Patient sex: M
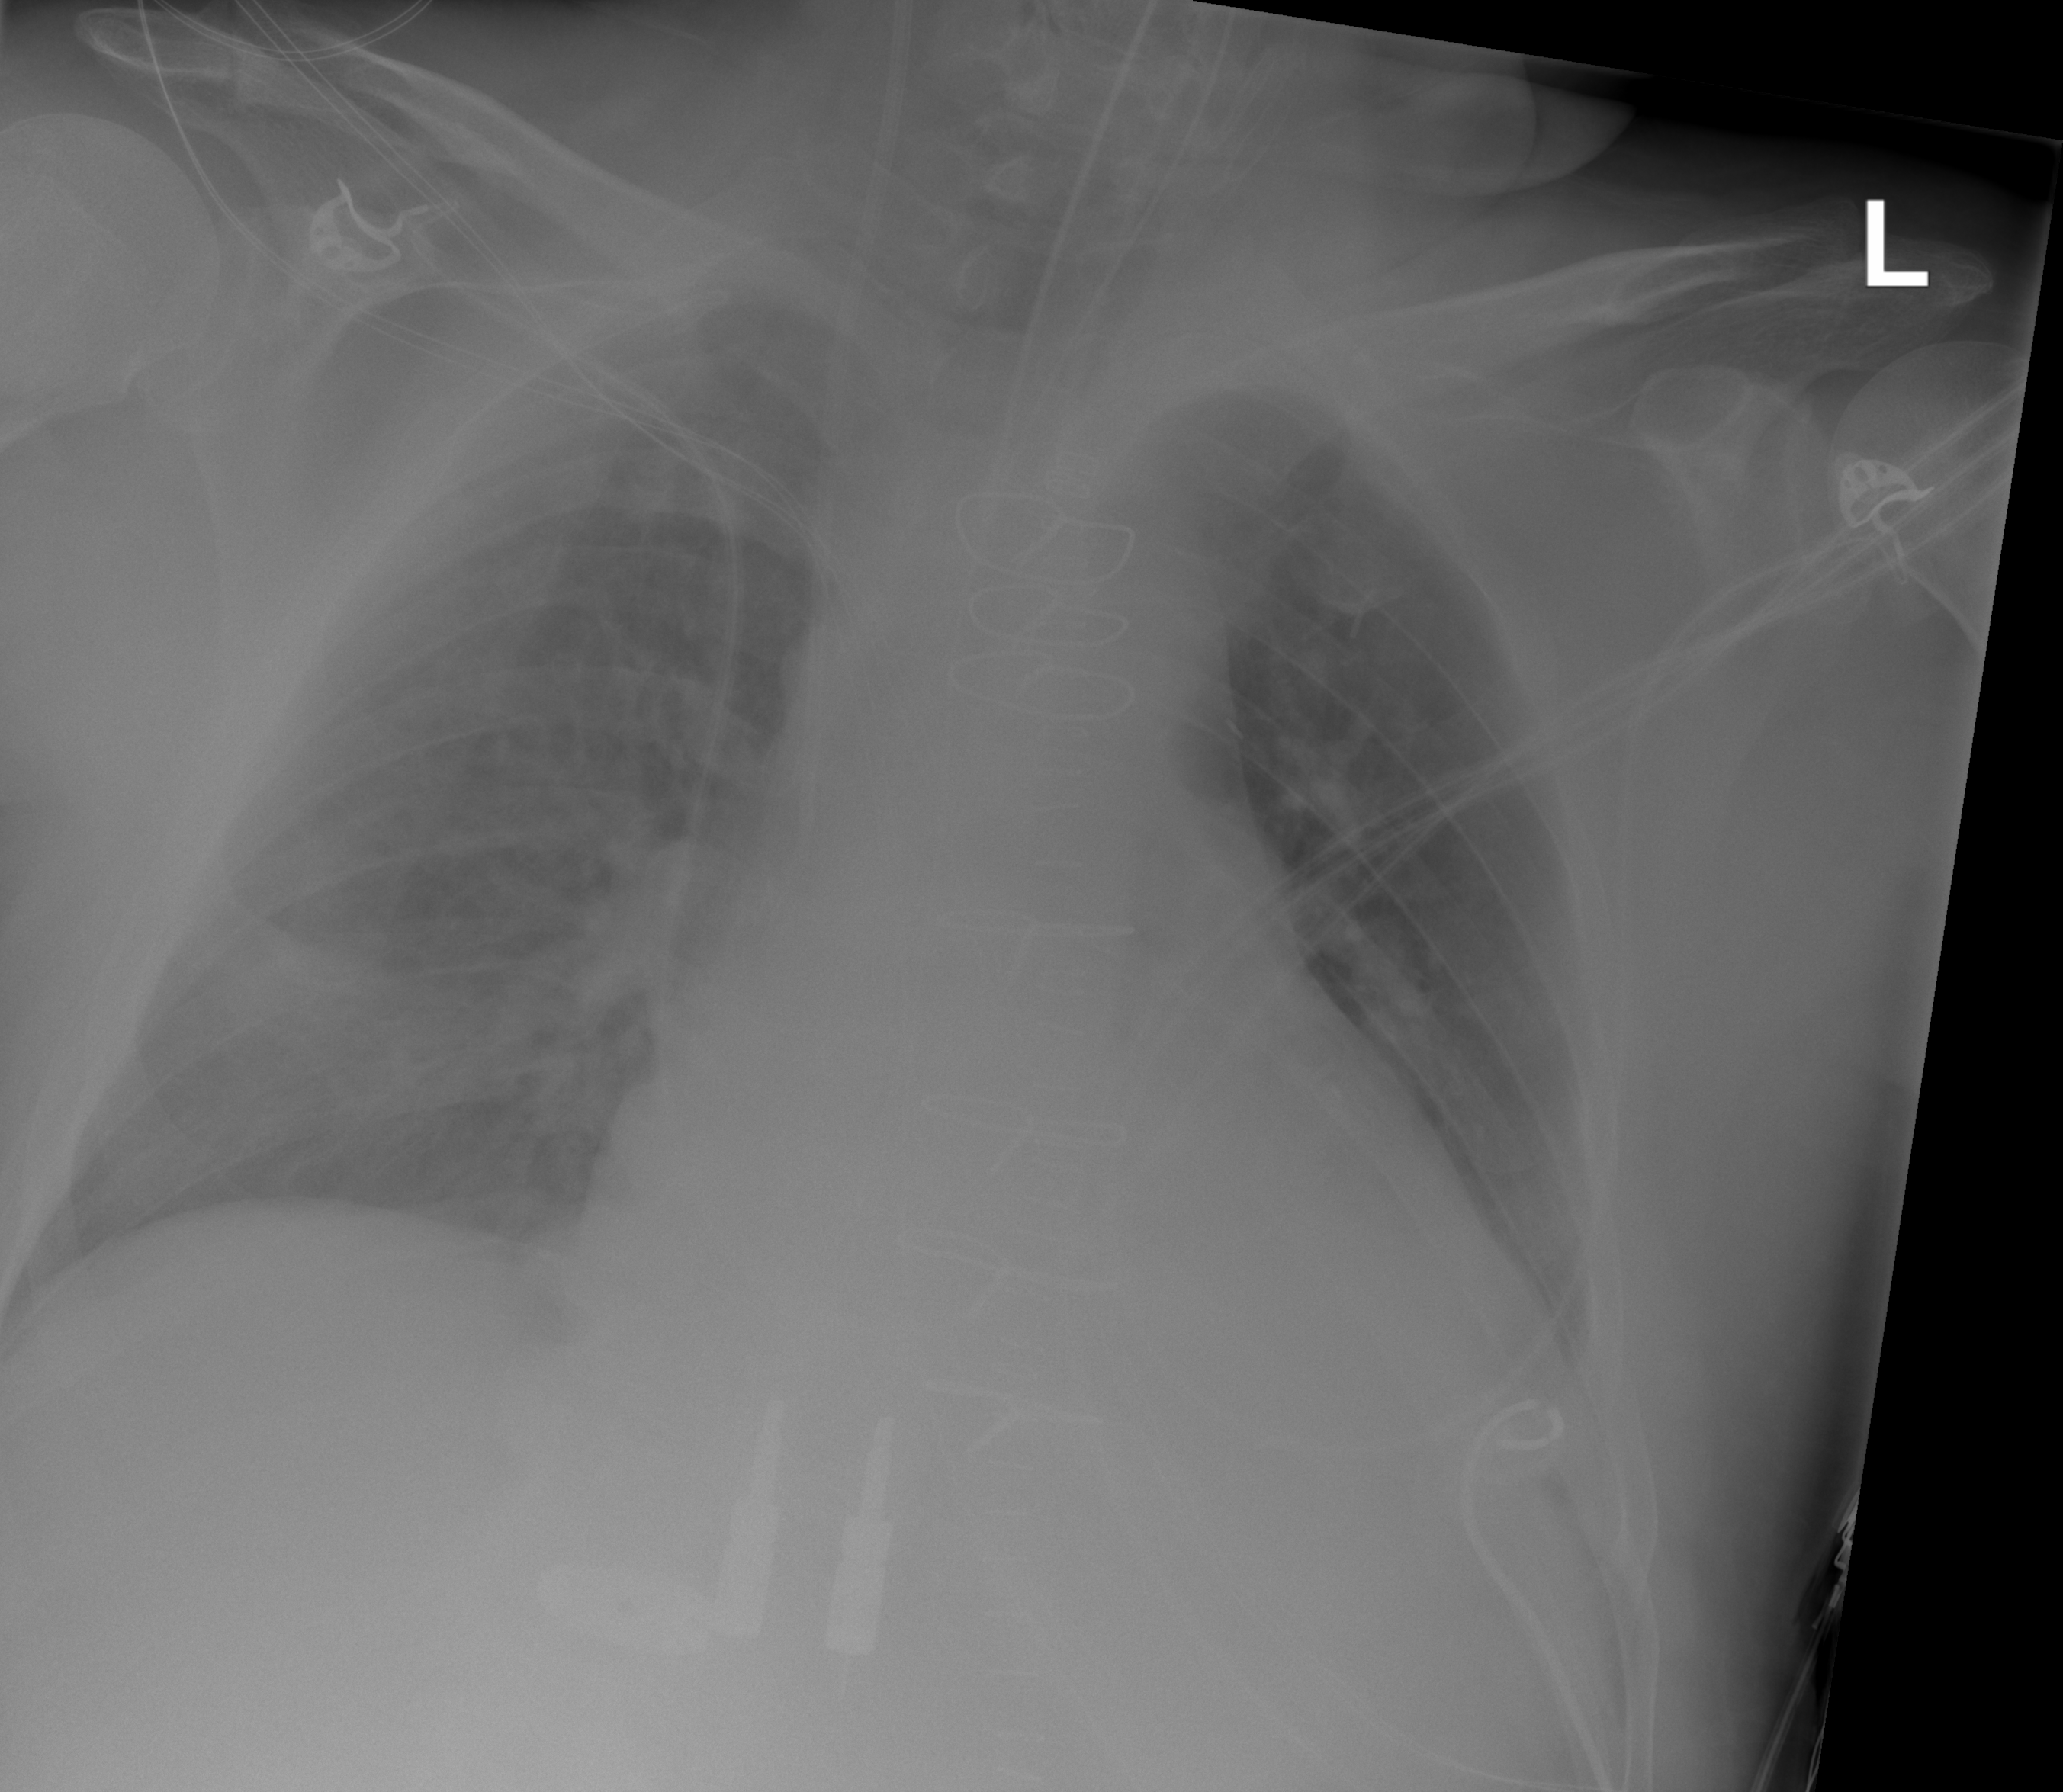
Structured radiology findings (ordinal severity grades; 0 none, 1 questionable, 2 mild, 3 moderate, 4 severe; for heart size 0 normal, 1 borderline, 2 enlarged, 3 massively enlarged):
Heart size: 2
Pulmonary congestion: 0
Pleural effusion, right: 0
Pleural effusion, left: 1
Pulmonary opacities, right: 0
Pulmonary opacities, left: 0
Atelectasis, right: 2
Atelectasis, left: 2